如图，阴影部分的面积是$15\mathrm{cm}^2$，则圆环的面积是\underline{\qquad\qquad}\ $\mathrm{cm}^2$．

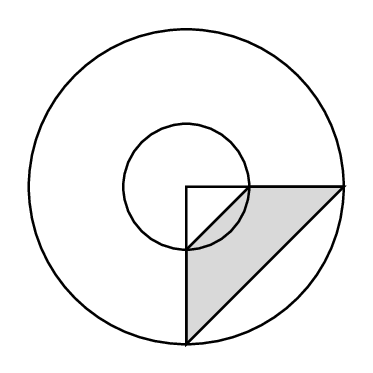
【解答】
\noindent \textbf{【答案】}$94.2$
\vspace{0.5em}
\noindent \textbf{【分析】}根据阴影部分的面积为大三角形的面积减去小三角形的面积，大三角形的面积等于大圆半径的平方除以$2$，小三角形面积同理即可解答．
\vspace{0.5em}
\noindent \textbf{【解答】}解：设大圆半径为$R$ $\mathrm{cm}$，小圆半径为$r$ $\mathrm{cm}$，
则 $(R^2 - r^2) \div 2 = 15$，
$\therefore R^2 - r^2 = 30$，
$\therefore$ 圆环的面积是 $3.14 \times (R^2 - r^2) = 94.2(\mathrm{cm}^2)$．
故答案为：$94.2$．
\vspace{0.5em}
\noindent \textbf{【点评】}本题主要考查了圆环，掌握圆的面积公式是关键．